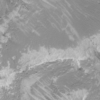
Label: not_dusty